【题型】填空题　【知识点】立体几何　【难度】hard
已知点$M$为正方体$ABCD-A_1B_1C_1D_1$内切球球面上的动点，点$N$为线段$B_1C_1$且$DM\perp BN$，若该内切球的体积为$\dfrac{32\pi}{3}$，则动点$M$的轨迹的长度为\underline{\qquad\qquad}.
【解答】
\vspace{0.5cm}
\noindent\textbf{【答案】$\dfrac{8\sqrt{5}}{5}\pi$}

\vspace{0.5cm}
\noindent\textbf{【分析】证明$BN\perp$平面$DCP$，从而得点$M$的轨迹为平面$DCP$与球$O$的截面圆周，因此求出球半径和球心到截面的距离，然后利用截面圆性质可得球面圆半径后可得其周长．题中球心到截面的距离利用体积法求解．球$O$半径利用球的体积公式计算可得．}

\vspace{0.5cm}
\noindent\textbf{【详解】如图，取$BB_1$中点$P$，连接$CP$，$DP$，$BN$，正方体$ABCD-A_1B_1C_1D_1$内切球球心$O$为正方体的中心.}

\noindent\textbf{因为点$N$为线段$B_1C_1$的中点，可得$\triangle BCP\cong\triangle B_1BN$，则$\angle BCP=\angle B_1BN$，所以}
\noindent\textbf{$\angle NBC+\angle BCP=\angle NBC+\angle NBB_1=90^\circ$}
\noindent\textbf{所以$BN\perp CP$，}
\noindent\textbf{又$DC\perp$平面$BCC_1B_1$，$BN\subset$平面$BCC_1B_1$，所以$DC\perp BN$，同理$DC\perp CP$，}
\noindent\textbf{因为$DC\cap CP=C$，$DC,CP\subset$平面$DCP$，}
\noindent\textbf{所以$BN\perp$平面$DCP$，}
\noindent\textbf{则点$M$的轨迹为平面$DCP$与球$O$的截面圆周，}
\noindent\textbf{设正方体的棱长为$a$，则$\dfrac{4}{3}\pi\cdot\left(\dfrac{a}{2}\right)^3=\dfrac{32\pi}{3}$，解得$a=4$，正方体内切球半径为$2$,连接$OD$，$OP$，$OC$，}
\noindent\textbf{如下图，在对角面$BDD_1B_1$中，}

\noindent\textbf{$S_{\triangle ODP}=\dfrac{1}{2}S_{\triangle B_1DP}=\dfrac{1}{4}S_{\triangle DBB_1}=\dfrac{1}{4}\times\dfrac{1}{2}\times4\sqrt{2}\times4=2\sqrt{2}$，}
\noindent\textbf{$C$到平面$ODP$的距离即$C$到平面$DBB_1D_1$的距离为$\dfrac{\sqrt{2}}{2}a=2\sqrt{2}$，}
\noindent\textbf{$V_{C-ODP}=\dfrac{1}{3}\times2\sqrt{2}\times2\sqrt{2}=\dfrac{8}{3}$，}
\noindent\textbf{又$CP=\sqrt{a^2+\dfrac{1}{4}a^2}=2\sqrt{5}$，$S_{\triangle DCP}=\dfrac{1}{2}\times2\sqrt{5}\times4=4\sqrt{5}$，}
\noindent\textbf{设$O$到平面$DCP$的距离为$h$，则$V_{O-DPC}=V_{C-DPO}$，$h=\dfrac{3\times\dfrac{8}{3}}{4\sqrt{5}}=\dfrac{2\sqrt{5}}{5}$，}
\noindent\textbf{得$O$到平面$DCP$的距离为$\dfrac{2\sqrt{5}}{5}$，}
\noindent\textbf{所以截面圆的半径$r=\sqrt{2^2-\left(\dfrac{2\sqrt{5}}{5}\right)^2}=\dfrac{4\sqrt{5}}{5}$，}
\noindent\textbf{则点$M$的轨迹长度为$2\pi\times\dfrac{4\sqrt{5}}{5}=\dfrac{8\sqrt{5}}{5}\pi$，}
\noindent\textbf{故答案为：$\dfrac{8\sqrt{5}}{5}\pi$.}

\vspace{0.5cm}
\noindent\textbf{【点睛】关键点点睛：}
\noindent\textbf{本题考查空间的几何体中的轨迹问题，解题关系是确定$BN\perp$平面$DCP$，得点$M$的轨迹为平面$DCP$与球$O$的截面圆周，为了求截面圆半径，需求得球半径和球心到截面的距离，这个距离我们利用体积法求解．}
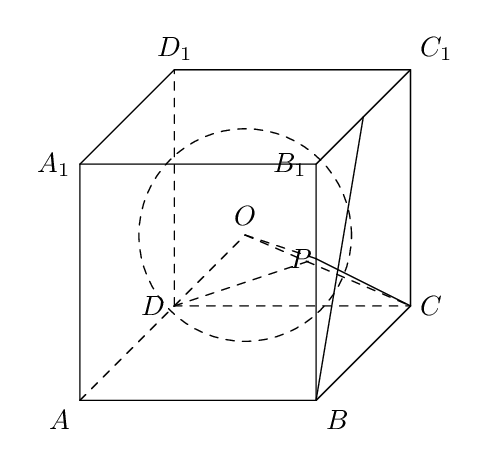
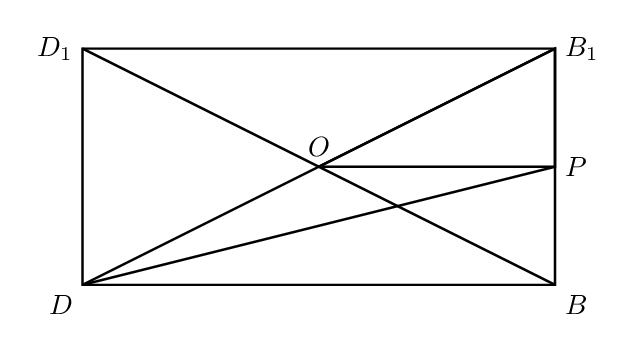